Current action and preconditions to check: trajectory_clear

Your task: For each precondition in the list above, predict whether it will hold at this action.

Consider the current scene as observed from the mobile robot's camera, and analyze the predicted future states of all dynamic agents (e.g., people, animals, vehicles, or any moving entities) within the NEXT SECOND.

IMPORTANT: Only answer "very likely" if you are absolutely certain—based on strong, clear evidence—that a dynamic agent will violate the precondition in the predicted future state. Do NOT answer "very likely" for unlikely, ambiguous, or low-probability risks.

Ask yourself for each precondition: Is there a high probability, with clear and convincing evidence, that the predicted future states of any dynamic agent will interfere with the predicted future state of the currently executing action within the NEXT SECOND, causing that precondition to fail?

Assess the risk level based on these predictions. Use "likely" or "very likely" if motions create a clear risk of interference.

Use "neutral" or "improbable" if agents are nearby but their predicted paths are clearly diverging or non-conflicting.

Failure Risk Categories: "very improbable", "improbable", "neutral", "likely", "very likely"

Answer Format: Output ONLY the probability_of_failure value from these categories: "very improbable", "improbable", "neutral", "likely", "very likely"

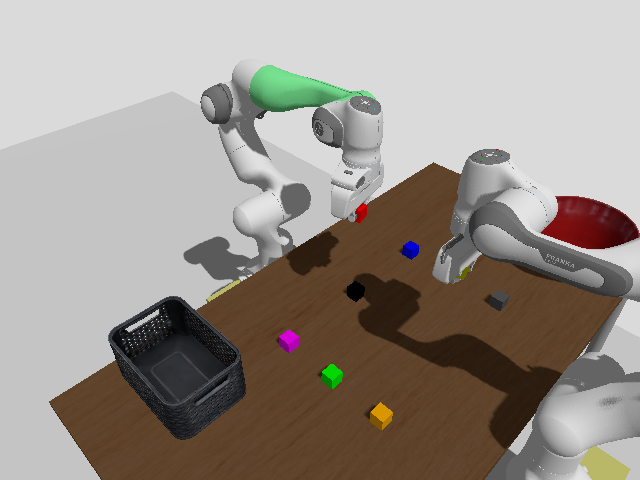

Answer: very improbable